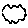
Label: cloud